Interaction volume radius: 5 \u00c5
Interaction volume height: 25 \u00c5
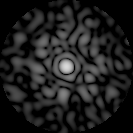
Disorder parameter: 0.7884